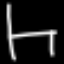
Label: chair